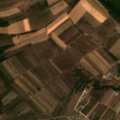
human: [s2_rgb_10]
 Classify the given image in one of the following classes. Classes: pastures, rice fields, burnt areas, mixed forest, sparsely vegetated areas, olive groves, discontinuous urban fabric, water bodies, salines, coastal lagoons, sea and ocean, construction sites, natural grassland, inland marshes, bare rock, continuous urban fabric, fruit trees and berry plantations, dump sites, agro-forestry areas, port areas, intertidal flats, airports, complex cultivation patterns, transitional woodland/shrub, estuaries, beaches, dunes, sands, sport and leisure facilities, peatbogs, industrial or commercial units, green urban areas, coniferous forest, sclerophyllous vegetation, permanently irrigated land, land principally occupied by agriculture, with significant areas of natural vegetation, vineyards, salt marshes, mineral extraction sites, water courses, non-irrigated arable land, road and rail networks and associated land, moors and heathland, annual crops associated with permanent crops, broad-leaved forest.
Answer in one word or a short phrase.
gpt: discontinuous urban fabric, non-irrigated arable land, pastures, complex cultivation patterns, land principally occupied by agriculture, with significant areas of natural vegetation, broad-leaved forest, transitional woodland/shrub